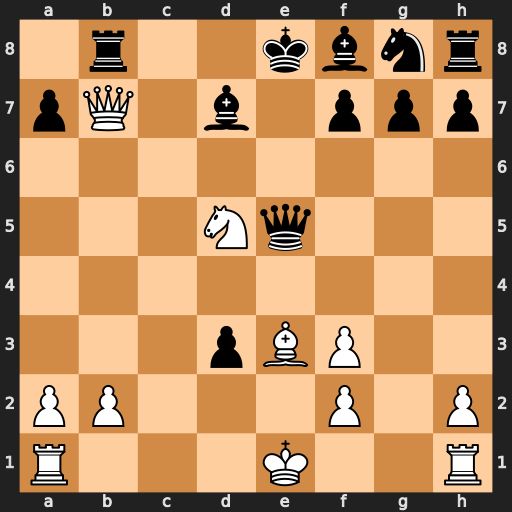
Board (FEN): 1r2kbnr/pQ1b1ppp/8/3Nq3/8/3pBP2/PP3P1P/R3K2R
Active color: w
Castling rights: KQk
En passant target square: -
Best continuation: Nc7+ Qxc7 Qxc7